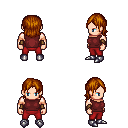
a pixel art fantasy rpg character, male body template, human, light skin, maroon sleeveless shirt, red pants, brunette long bangs hairstyle, leather bracers, metal boots, four views (front, back, left, right), 2x2 character sprite sheet, small pixel art, hard edges, no anti-aliasing